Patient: sex M, age 58
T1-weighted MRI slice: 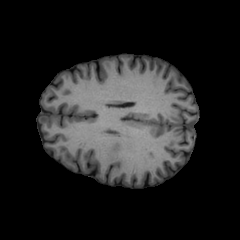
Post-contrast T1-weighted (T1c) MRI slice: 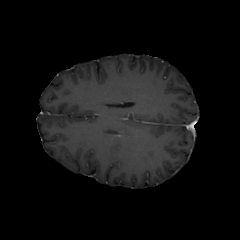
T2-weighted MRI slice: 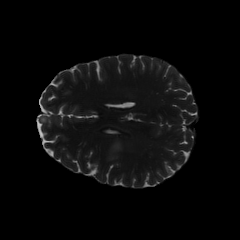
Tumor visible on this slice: yes
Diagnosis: Glioblastoma, IDH-wildtype
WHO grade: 4